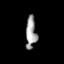
Tissue: lung
Cell type: Epithelial cells
Senescence score: 0.2405
Nuclear area (px): 326
Mean DAPI intensity: 160.613